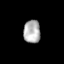
Tissue: skin
Cell type: Fibroblasts
Senescence score: 0.7671
Nuclear area (px): 383
Mean DAPI intensity: 175.783